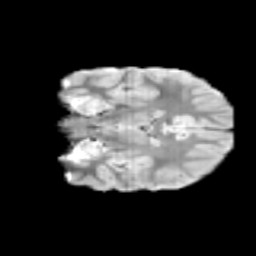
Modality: T2w
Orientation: coronal
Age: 10
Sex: male
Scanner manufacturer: siemens
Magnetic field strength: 3 T
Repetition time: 3.8 s
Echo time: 0.07 s